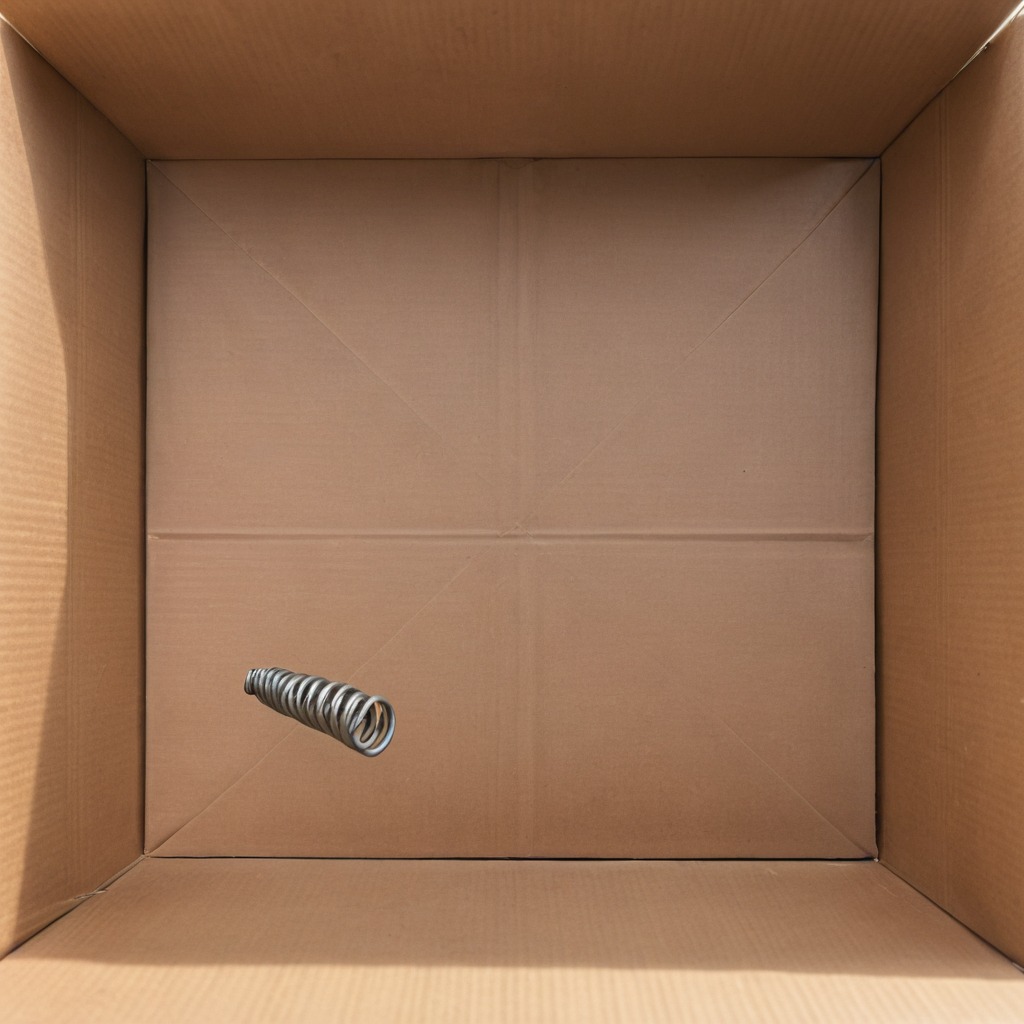
A coiled metal spring is lying on a clean dry cardboard box surface in an outdoor workshop during daytime bright natural light soft shadows slightly creased but